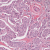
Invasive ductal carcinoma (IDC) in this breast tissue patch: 1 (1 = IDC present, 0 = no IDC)